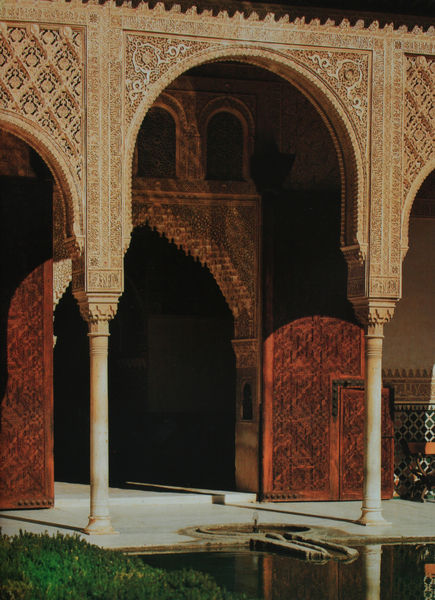
Titel: Myrtenhof, Eingang zum Sala de la Barca und Saal der Gesandten
Standort: Granada
Institution: Alhambra
Schlagwörter: dunkel, schatten, wasser, grün, ocker, see, teich, braun, fenster, holz, licht, säule, säulen, tür, anlage, gebäude, gras, rasen, rot, schloss, beige, muster, ornament, wand, architektur, stein, bild, spiegelung, busch, sonne, boden, gold, pflanze, brunnen, bassin, garten, relief, spanien, sommer, bogen, warm, hof, ornamente, verzierung, kühle, tor, zinnen, galerie, foto, fotografie, bögen, eingang, gang, arkade, innenhof, loggia, gewölbe, moschee, orient, orientalisch, palast, wasserlauf, becken, fliesen, kachel, mosaik, kapitell, schnitzerei, portal, öffnung, arabisch, reichtum, zier, prunk, filigran, orientalismus, sten, wasserbecken, arabien, islam, durchbrochen, schnitzwerk, eleganz, marokko, säulengang, holztür, srchitektur, wasserspiel, maurisch, kaskade, alhambra, muselman, morisk, yoni